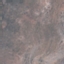
Land use / land cover: HerbaceousVegetation